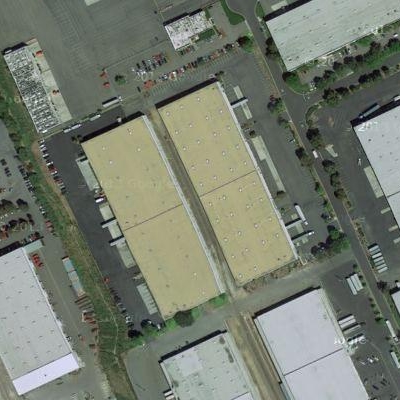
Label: cIndustry